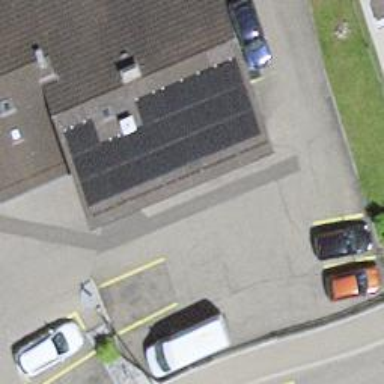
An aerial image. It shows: Solar power generator utilizing photovoltaic technology with solar photovoltaic panels.